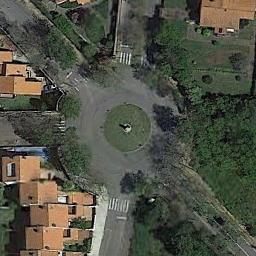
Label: roundabout